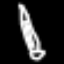
Label: pencil